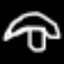
Label: mushroom